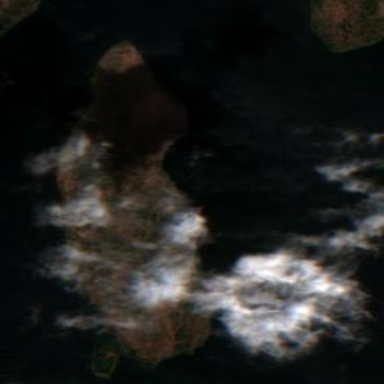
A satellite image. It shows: Island.